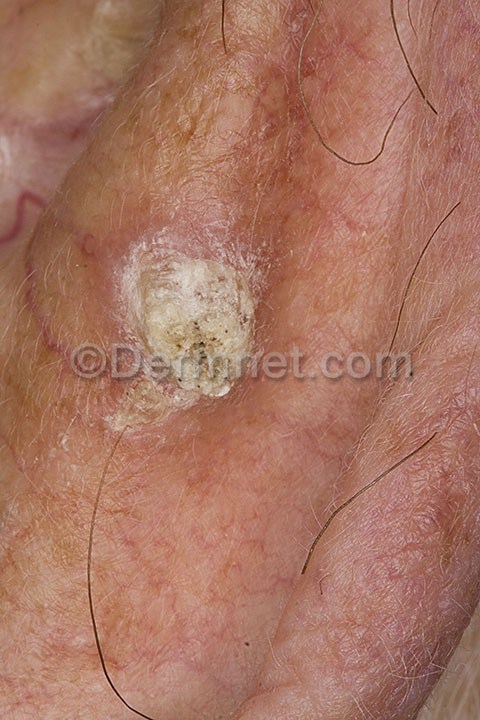
Disease: Actinic Keratosis Basal Cell Carcinoma and other Malignant Lesions